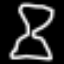
Label: hourglass